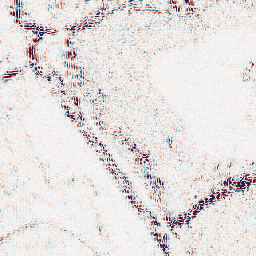
Category: wavelet
Decomposition family: wavelet_dwt
Decomposition parameters: wavelet: coif2
level: 2
Upsampling method: area
Upsampling parameters: scale: 4
Upsampling scale: 4